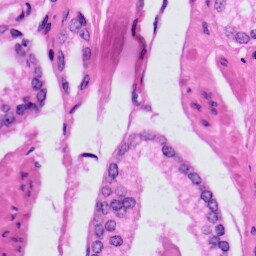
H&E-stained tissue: Prostate